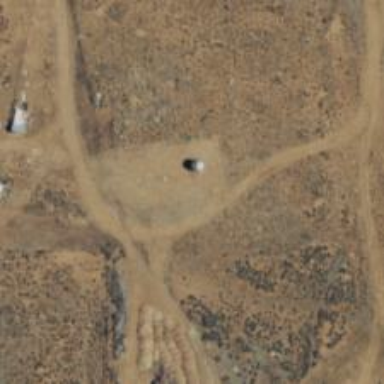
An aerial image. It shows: Observatory.